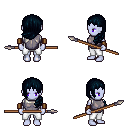
a pixel art fantasy rpg character, female body template, dark elf, purple skin, steel chest armor, white pants, raven left-swept hairstyle, leather bracers, spear, four views (front, back, left, right), 2x2 character sprite sheet, small pixel art, hard edges, no anti-aliasing